Question: I need some help with some code where it needs to go into the log file and it should look like this:

I have the dictonary which holds the count value and the keys which is the event id, but I want to display it like that but I do not know how to since it comes out all at once and it does not print individually instead of 1 by 1 and I have used a nested dictionary to do this.
This is an example of the dictionary which holds the count vals and keys which need to be printed.
'''
eventIDs = {1102: {'count': 0}, 4611: {'count': 0}, 4624: {'count': 0}, 4634: {'count': 0}, 4648: {'count': 0}, 4661: {'count': 0},
4662: {'count': 0}, 4663: {'count': 0}, 4672: {'count': 0}, 4673: {'count': 0}, 4688: {'count': 0}, 4698: {'count': 0},
4699: {'count': 0}, 4702: {'count': 0}, 4703: {'count': 0}, 4719: {'count': 0}, 4732: {'count': 0}, 4738: {'count': 0},
4742: {'count': 0}, 4776: {'count': 0}, 4798: {'count': 0}, 4799: {'count': 0}, 4985: {'count': 0}, 5136: {'count': 0},
5140: {'count': 0}, 5142: {'count': 0}, 5156: {'count': 0}, 5158: {'count': 0}}
'''
This is the code I have tried:
'''
def log_output():
with open('path' + timeStamp + '.txt', 'a') as VisualiseLog:
event_id = list{eventIDs.keys()}
event_count = list(eventIDs.values)
for item in eventIDs:
print(f'Event ID: {event_id}')
VisualiseLog.write('Event ID: {event_id}')
print(f'Event Count: {event_count}')
VisualiseLog.write(f'Event Count: {event_count}')
'''
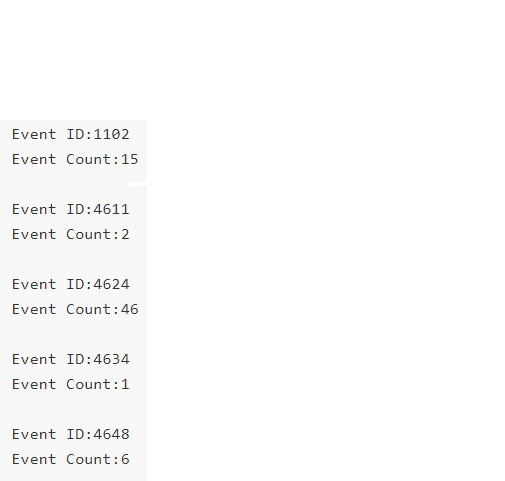
Answer: Try this code:
'''
eventIDs = {
1102: {'count': 0},
4611: {'count': 0}
}
timeStamp = "1234"
def log_output():
with open('path' + timeStamp + '.txt', 'a') as VisualiseLog:
for id in eventIDs:
count = eventIDs[id]['count']
print(f'Event ID: {id}')
VisualiseLog.write(f'Event ID: {id}
')
print(f'Event Count: {count}')
VisualiseLog.write(f'Event Count: {count}
')
log_output()
# Outputs:
# Event ID: 1102
# Event Count: 0
#
# Event ID: 4611
# Event Count: 0
'''